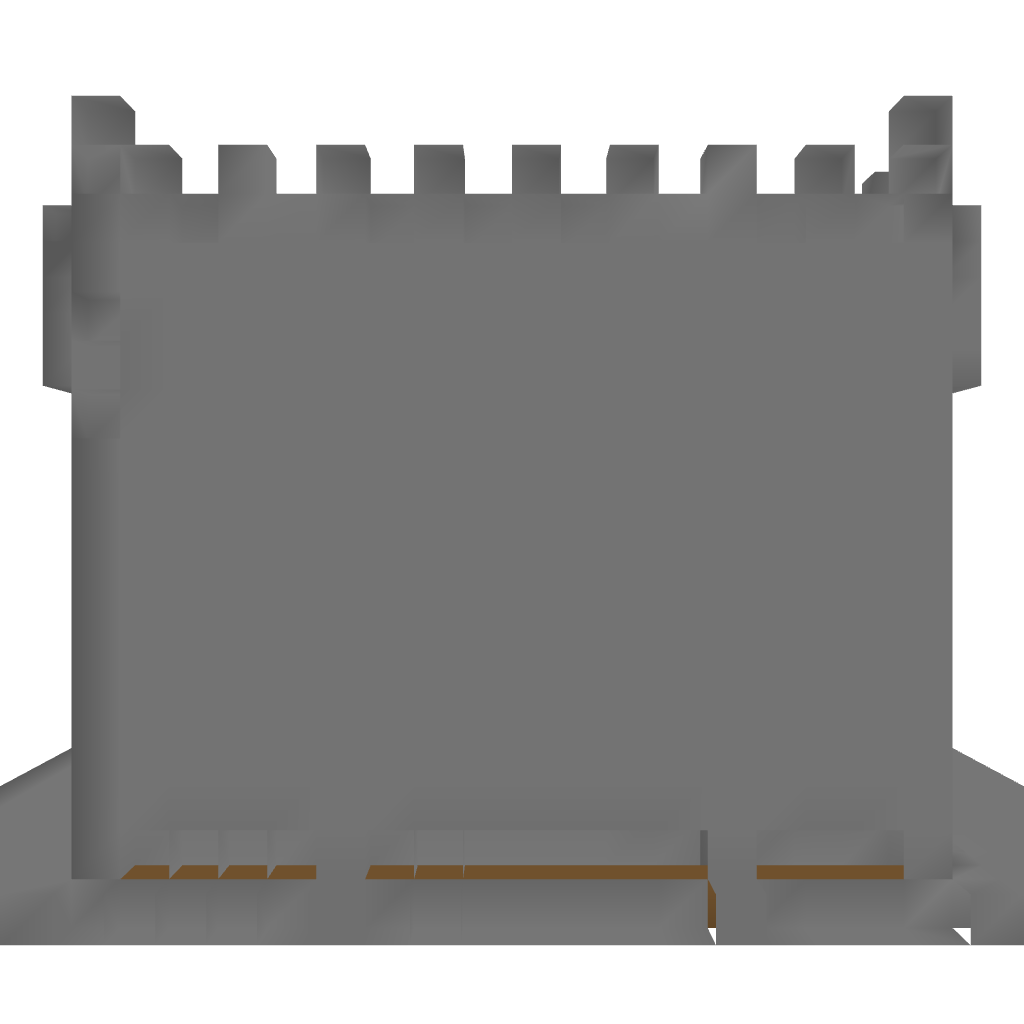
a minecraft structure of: Ultima Online Housing - Large Tower bad low quality